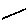
Label: line